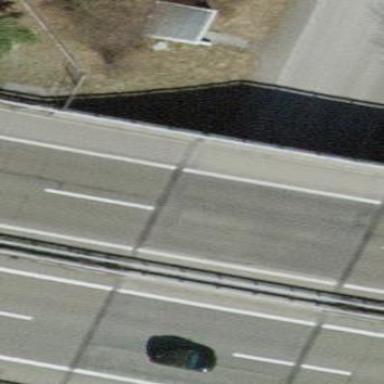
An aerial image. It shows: Man-made bridge.